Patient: sex F, age 74
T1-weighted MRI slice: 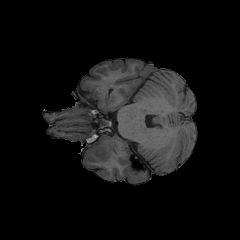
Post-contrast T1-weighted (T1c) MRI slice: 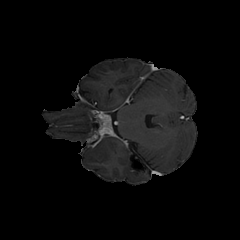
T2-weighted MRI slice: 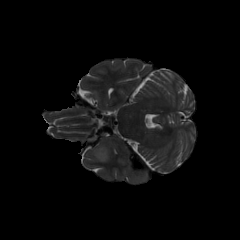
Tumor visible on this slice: yes
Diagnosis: Glioblastoma, IDH-wildtype
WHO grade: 4